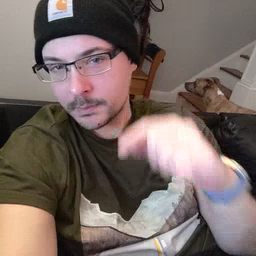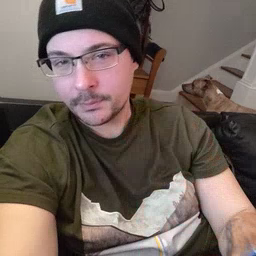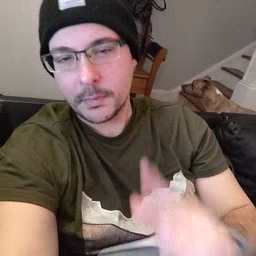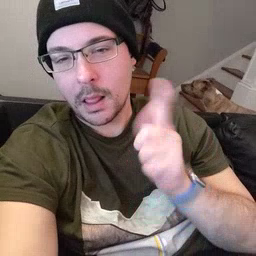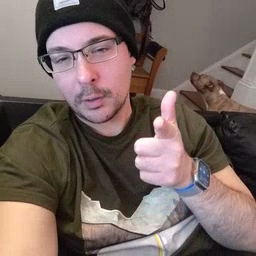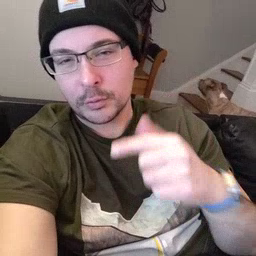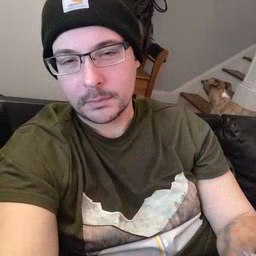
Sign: later